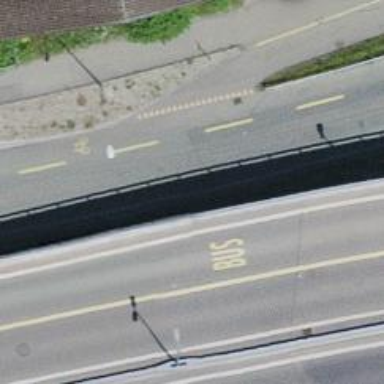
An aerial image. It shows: Asphalt cycleway.